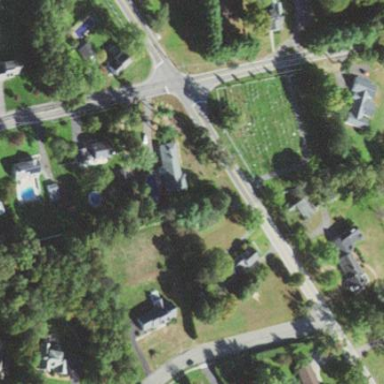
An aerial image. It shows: Cemetery with historical significance.